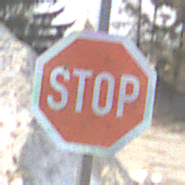
Verkehrszeichen: Stop
Umgebung: Outdoor, Suburban
Tageszeit: Midday
Wetter: PartlyCloudy
Licht: Natural
Jahreszeit: NotSpecified
Kontrast: HighContrast